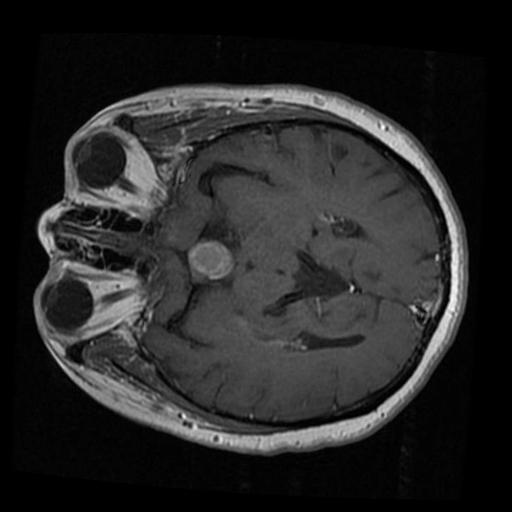
Label: brain_tumor